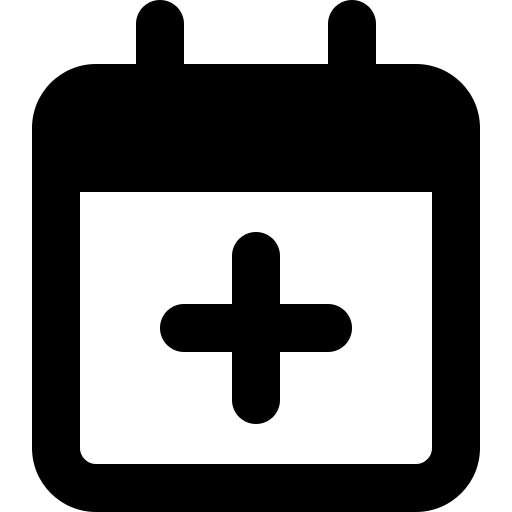
Tags: icon, FontAwesome, fa-icon, outline, calendar, plus